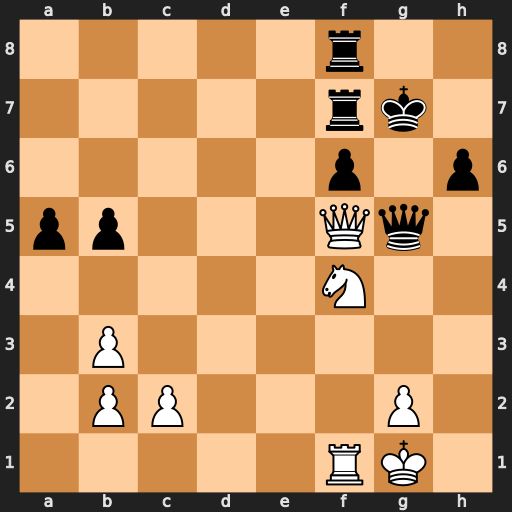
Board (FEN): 5r2/5rk1/5p1p/pp3Qq1/5N2/1P6/1PP3P1/5RK1
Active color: w
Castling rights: -
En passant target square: -
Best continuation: Ne6+ Kh8 Nxg5